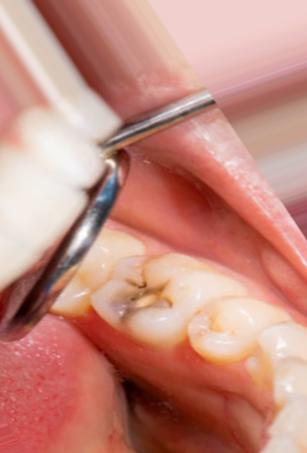
Condition: Caries